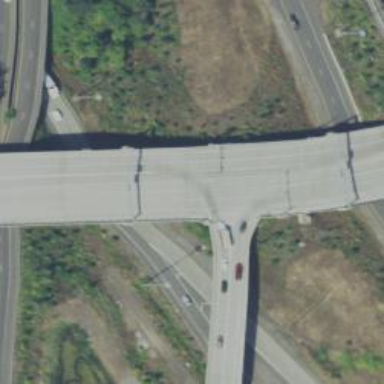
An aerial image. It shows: Motorway junction.